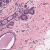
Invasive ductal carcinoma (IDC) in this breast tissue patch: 0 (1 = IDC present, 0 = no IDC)